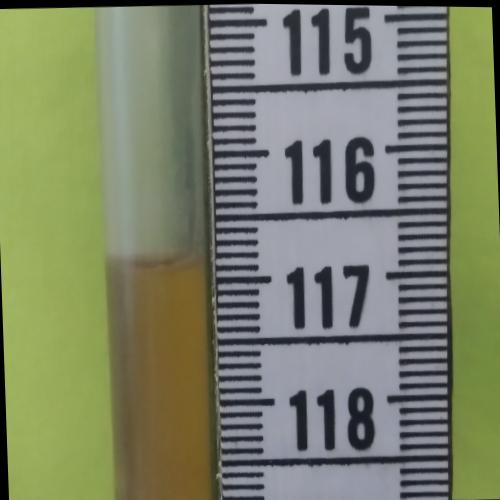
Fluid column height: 116.8 cm